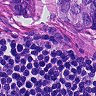
Metastatic tissue present: yes